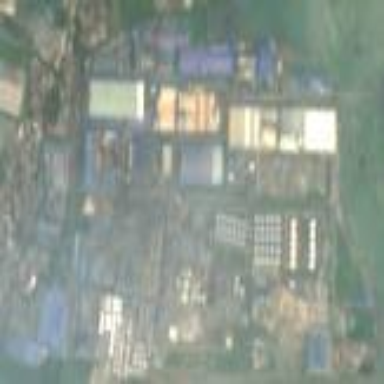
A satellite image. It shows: Industrial area.